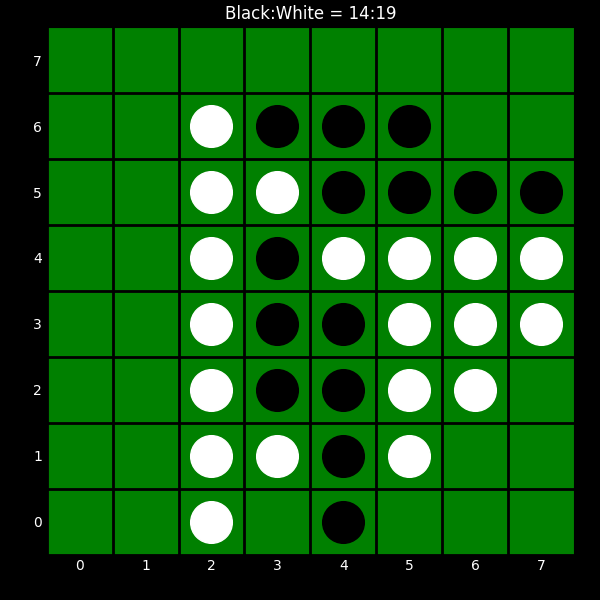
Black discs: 14
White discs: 19